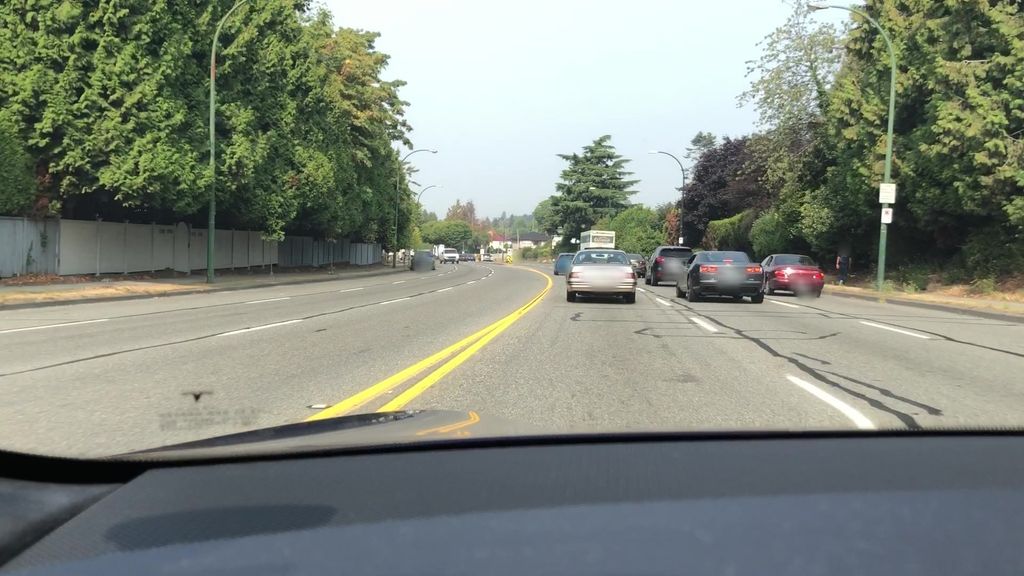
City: vancouver